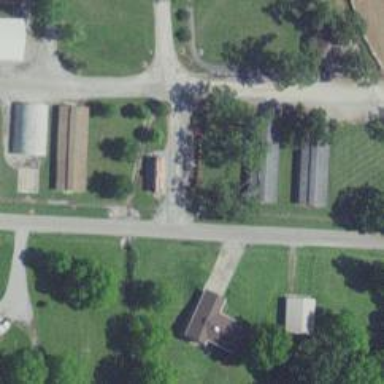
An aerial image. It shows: Historic caboose.